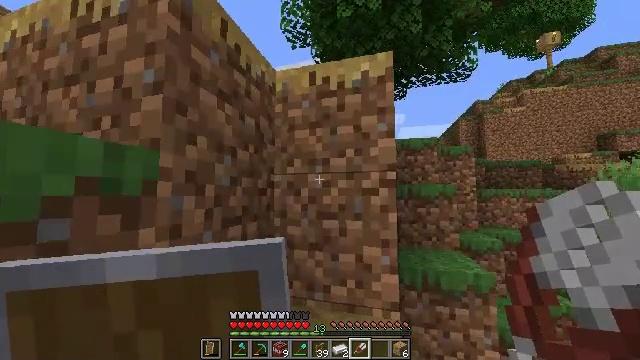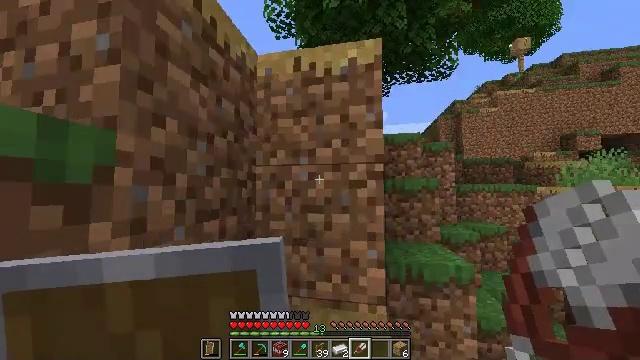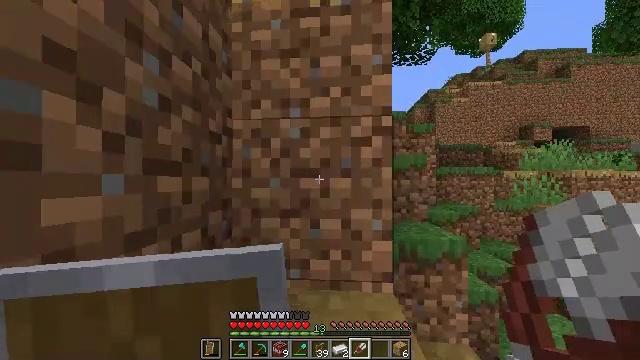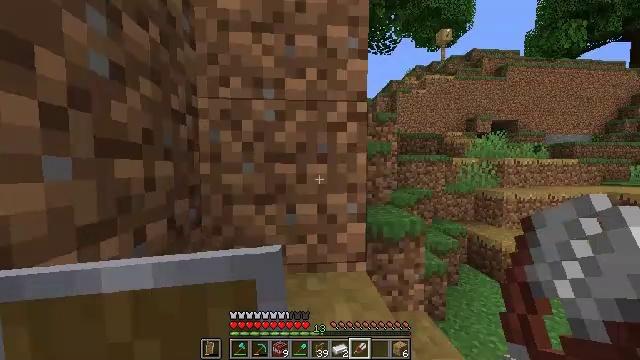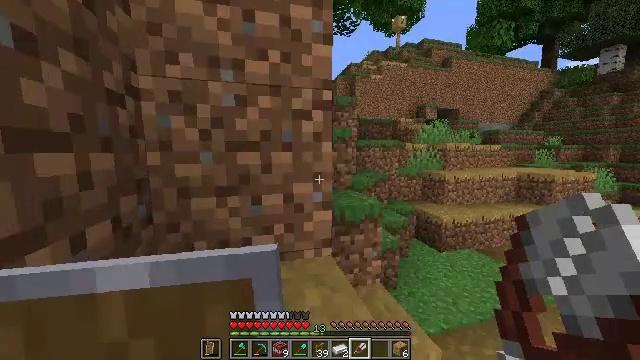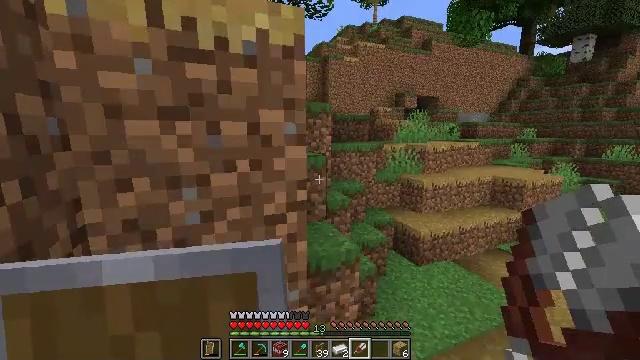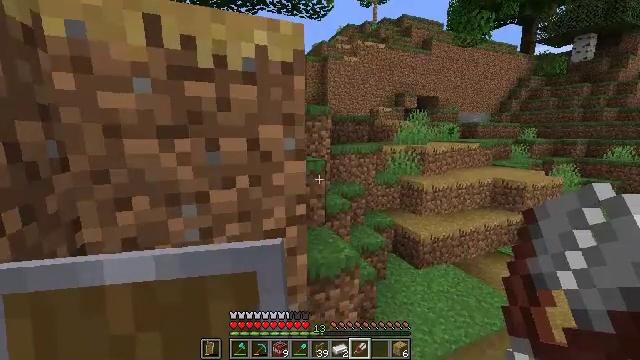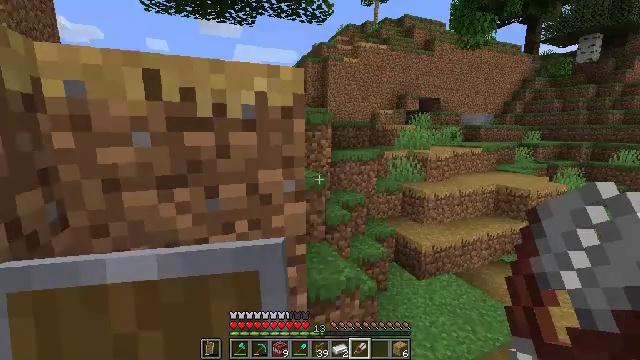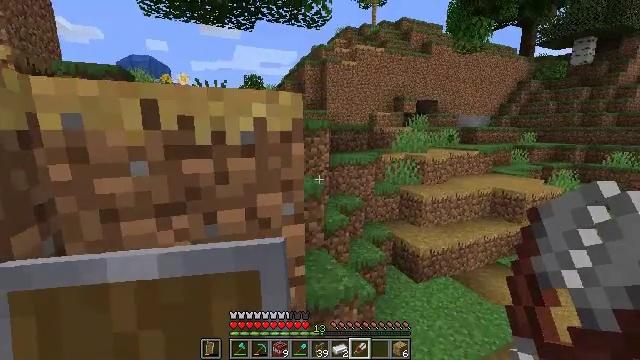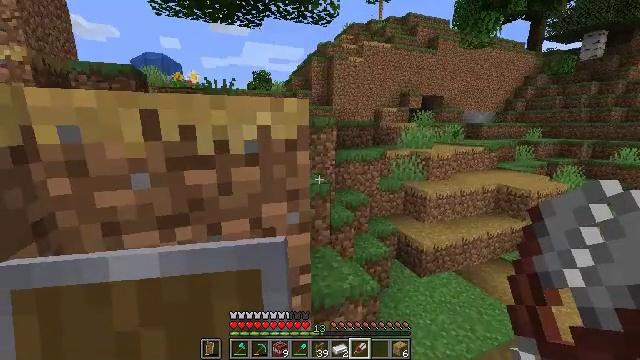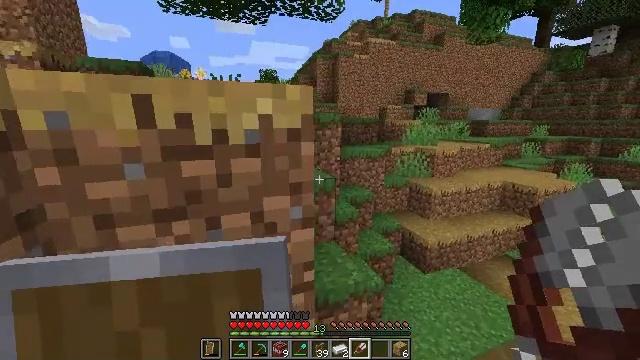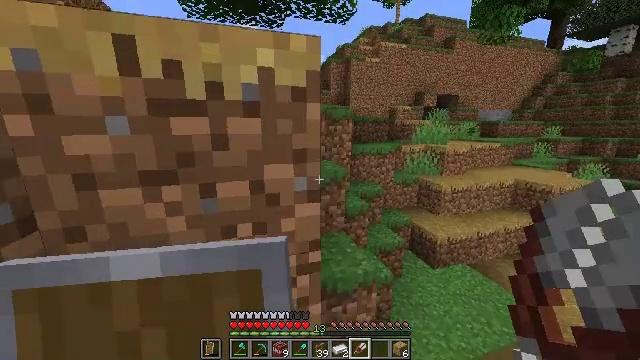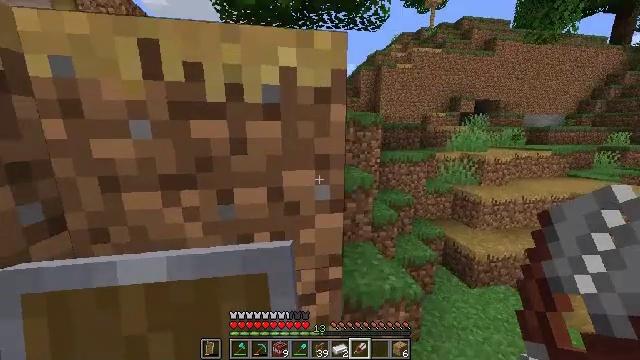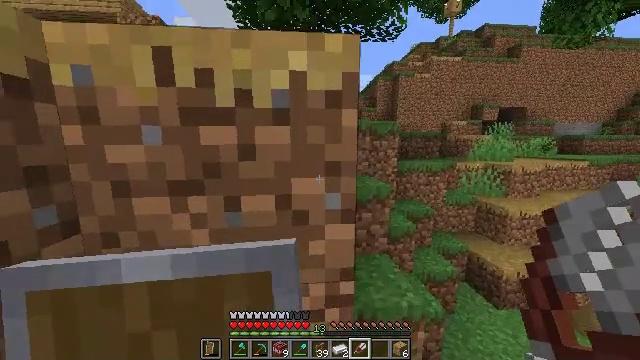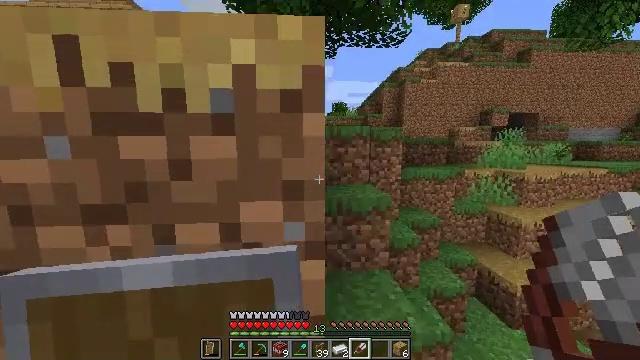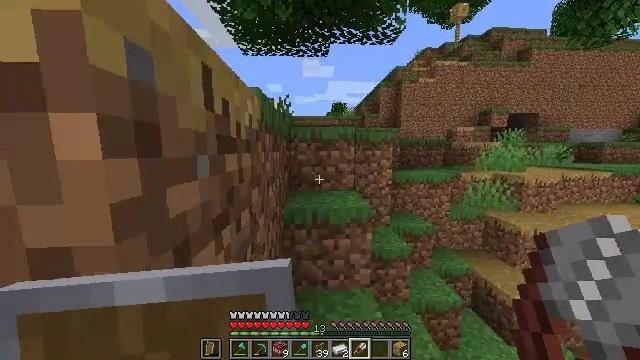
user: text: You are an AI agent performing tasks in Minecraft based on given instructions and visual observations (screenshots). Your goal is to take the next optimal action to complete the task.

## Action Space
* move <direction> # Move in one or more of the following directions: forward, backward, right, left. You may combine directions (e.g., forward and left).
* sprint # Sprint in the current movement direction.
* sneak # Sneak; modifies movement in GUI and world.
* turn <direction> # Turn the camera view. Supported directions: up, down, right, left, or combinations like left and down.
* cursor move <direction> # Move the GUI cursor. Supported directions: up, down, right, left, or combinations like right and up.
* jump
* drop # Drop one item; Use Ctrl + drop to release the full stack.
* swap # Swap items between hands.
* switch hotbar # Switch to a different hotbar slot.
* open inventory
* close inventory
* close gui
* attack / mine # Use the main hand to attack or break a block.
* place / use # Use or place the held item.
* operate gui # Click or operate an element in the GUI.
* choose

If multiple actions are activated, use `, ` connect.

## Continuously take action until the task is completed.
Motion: motion action
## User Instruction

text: Trim the tree by mining oak leaves.
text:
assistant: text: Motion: move forward, sprint, turn right and down, jump
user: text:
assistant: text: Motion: move forward, sprint, turn right and down, jump
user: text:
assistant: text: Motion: move forward, sprint, turn right and down, jump
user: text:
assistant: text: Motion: move forward, sprint, turn right and down, jump
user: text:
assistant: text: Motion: move forward, sprint, turn right and down, jump
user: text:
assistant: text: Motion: move forward, sprint, jump
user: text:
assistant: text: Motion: move forward, sprint, jump
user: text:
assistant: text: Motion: move forward, sprint
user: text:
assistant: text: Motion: move forward, sprint, turn left and down
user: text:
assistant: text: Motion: move forward, sprint, turn left
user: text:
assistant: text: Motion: move forward and move right, sprint, turn left
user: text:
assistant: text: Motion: move forward and move right, sprint, turn left and up
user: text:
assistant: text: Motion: move forward and move right, sprint, turn left and up
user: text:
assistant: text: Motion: move forward and move right, sprint, turn left and up
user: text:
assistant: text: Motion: move forward and move right, sprint
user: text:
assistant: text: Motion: move forward, sprint
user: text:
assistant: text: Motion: move forward, sprint
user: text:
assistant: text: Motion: move forward, sprint, turn left
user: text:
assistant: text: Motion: move forward, sprint, turn left, jump
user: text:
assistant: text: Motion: move forward, sprint, jump
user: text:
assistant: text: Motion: move forward, sprint, jump
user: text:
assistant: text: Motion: move forward, sprint, jump
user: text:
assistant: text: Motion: move forward, sprint, turn left and up, jump
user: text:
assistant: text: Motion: move forward, sprint, jump
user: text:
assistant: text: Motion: move forward, sprint, jump
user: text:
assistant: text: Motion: move forward, sprint, jump
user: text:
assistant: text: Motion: move forward, sprint, jump
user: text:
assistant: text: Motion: move forward, sprint, jump
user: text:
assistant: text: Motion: move forward, sprint, jump
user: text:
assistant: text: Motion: move forward, sprint, jump